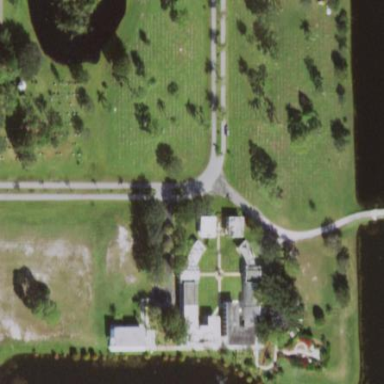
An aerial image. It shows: Cemetery.